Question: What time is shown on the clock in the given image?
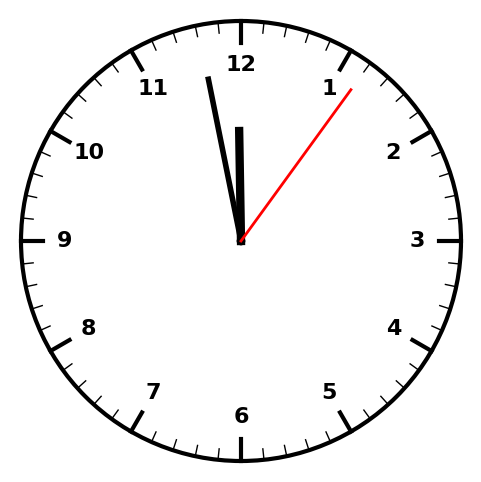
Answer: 11:58:06